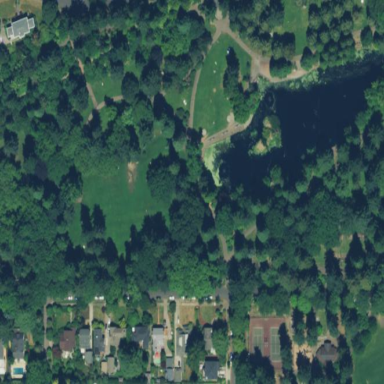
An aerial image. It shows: Park.